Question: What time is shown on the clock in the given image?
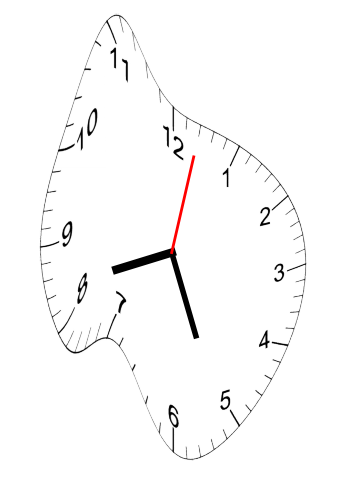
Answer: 08:26:02